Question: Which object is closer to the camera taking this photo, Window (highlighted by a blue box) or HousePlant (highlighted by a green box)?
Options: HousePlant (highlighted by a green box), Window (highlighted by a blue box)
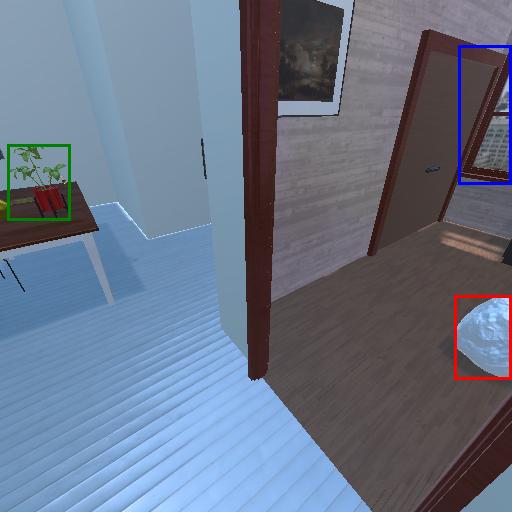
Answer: HousePlant (highlighted by a green box)